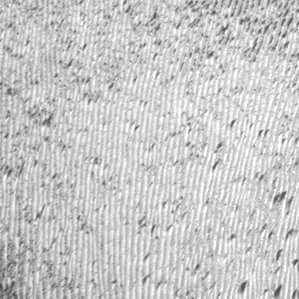
Label: frost